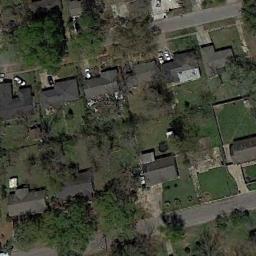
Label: medium_residential